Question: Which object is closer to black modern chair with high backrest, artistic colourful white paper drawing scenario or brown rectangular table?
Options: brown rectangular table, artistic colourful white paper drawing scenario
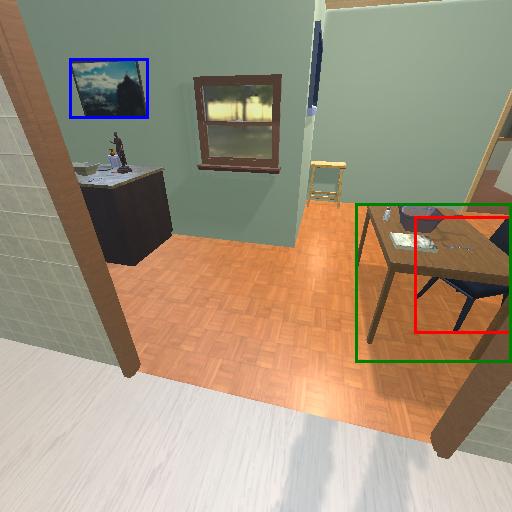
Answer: brown rectangular table